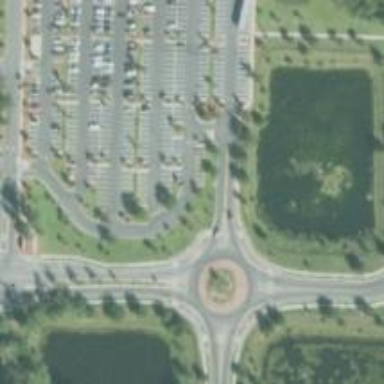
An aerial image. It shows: Marked road crossing.